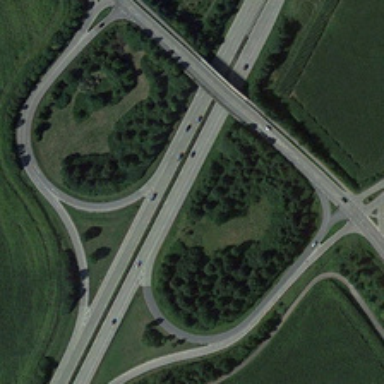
It is road and lawn .